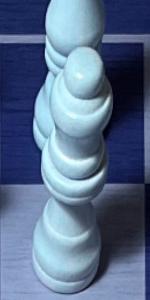
Label: Queen_White